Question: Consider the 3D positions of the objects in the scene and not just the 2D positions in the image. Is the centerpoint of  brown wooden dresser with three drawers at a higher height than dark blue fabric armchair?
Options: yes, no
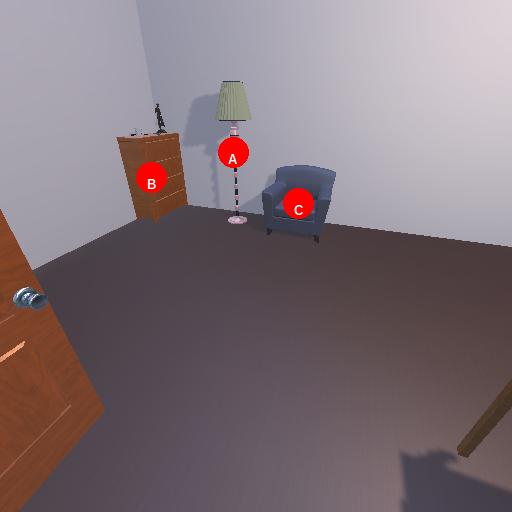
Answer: yes